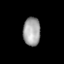
Tissue: lung
Cell type: Epithelial cells
Senescence score: 0.2111
Nuclear area (px): 481
Mean DAPI intensity: 162.094